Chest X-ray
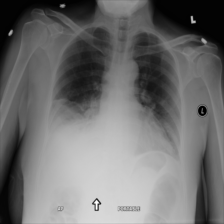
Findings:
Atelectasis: negative
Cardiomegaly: negative
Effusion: positive
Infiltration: negative
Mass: negative
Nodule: negative
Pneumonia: negative
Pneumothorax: negative
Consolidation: negative
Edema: negative
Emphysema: negative
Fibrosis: negative
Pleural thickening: negative
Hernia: negative